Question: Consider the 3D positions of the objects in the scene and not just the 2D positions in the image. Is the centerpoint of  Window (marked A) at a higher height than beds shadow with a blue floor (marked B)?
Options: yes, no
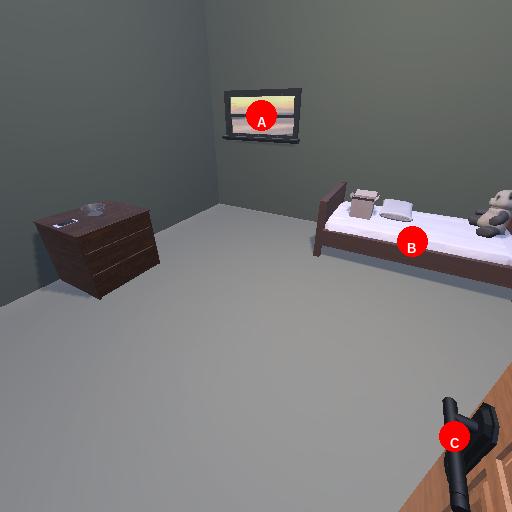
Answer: yes